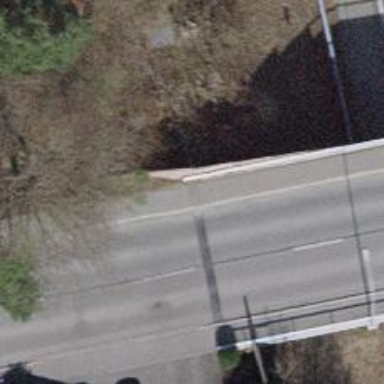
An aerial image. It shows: Sidewalk bridge over footway road.